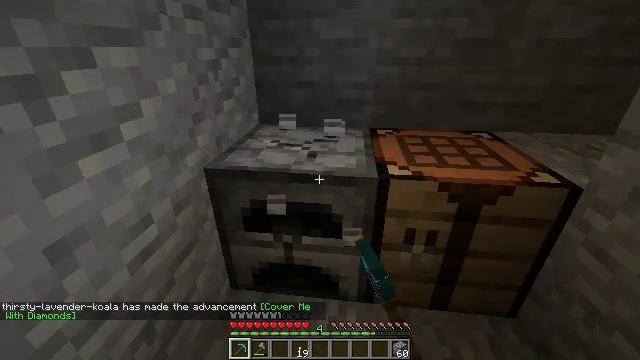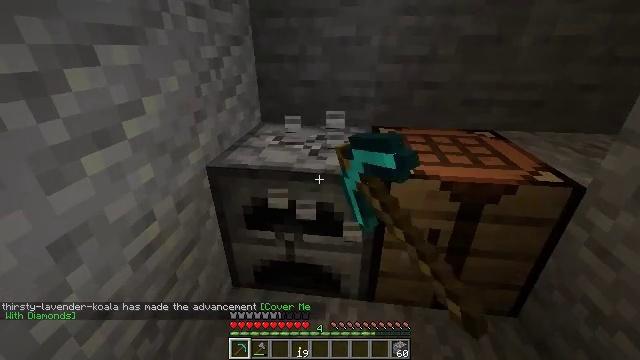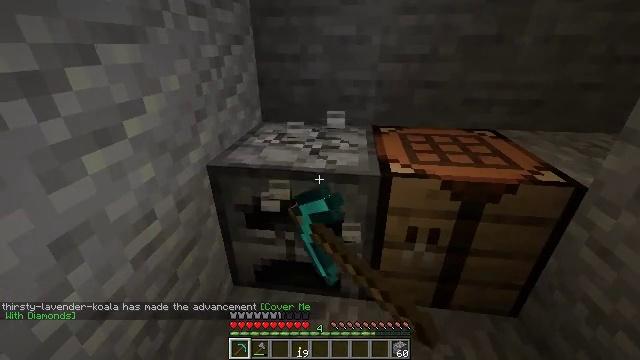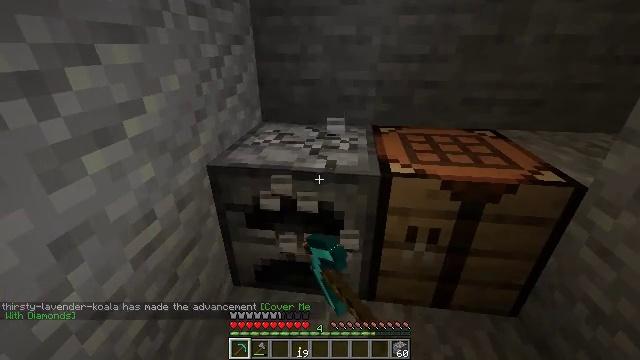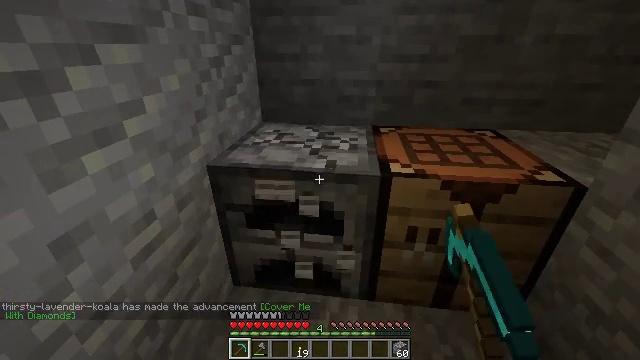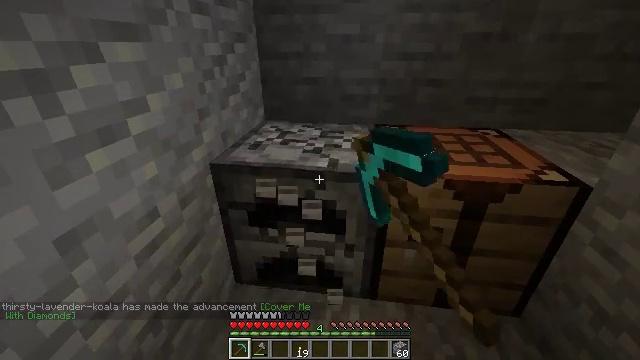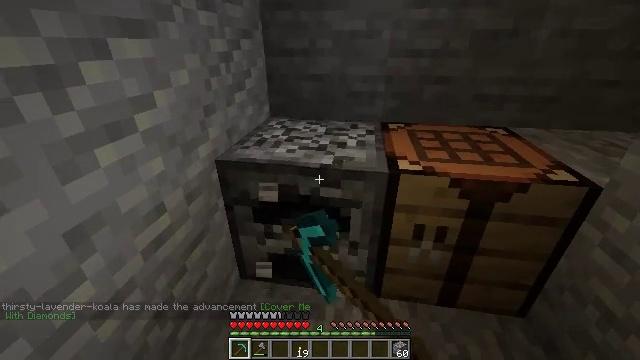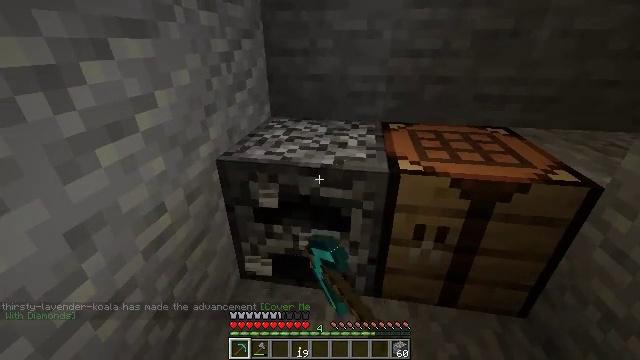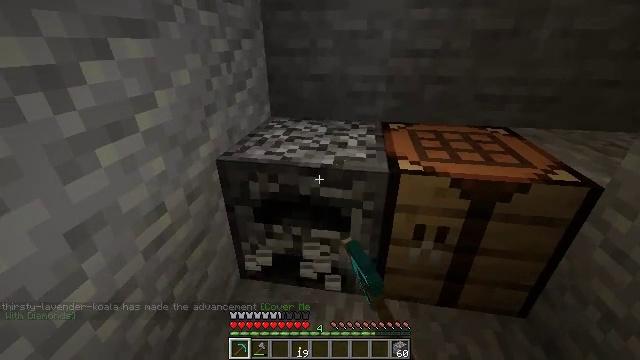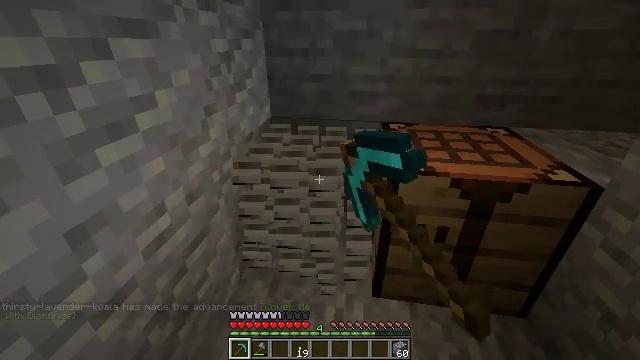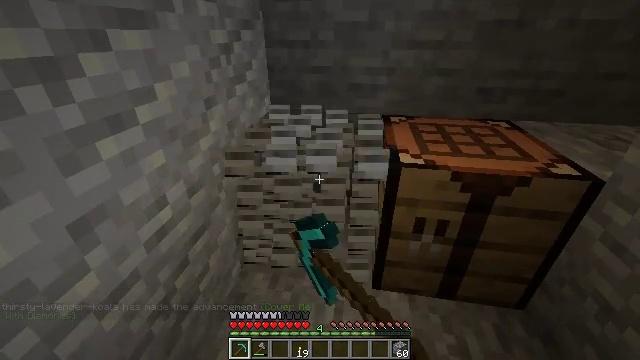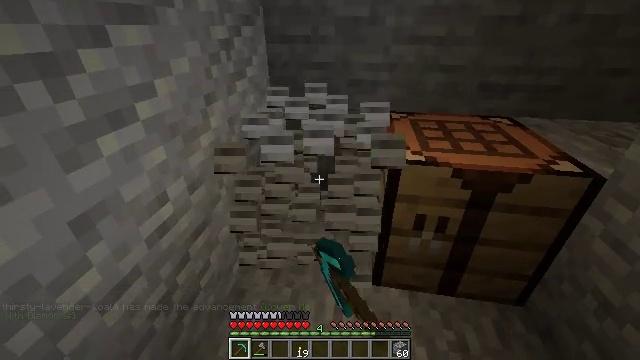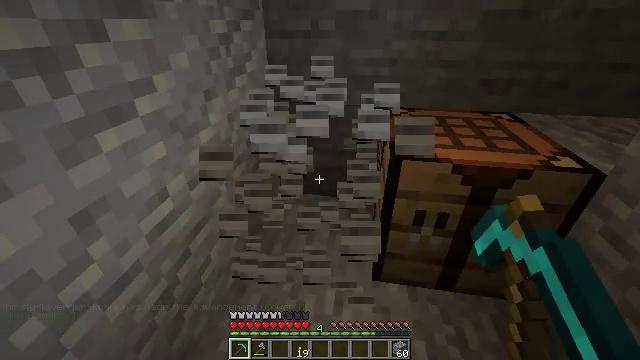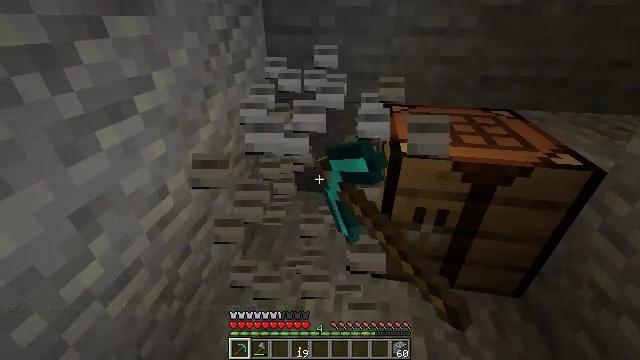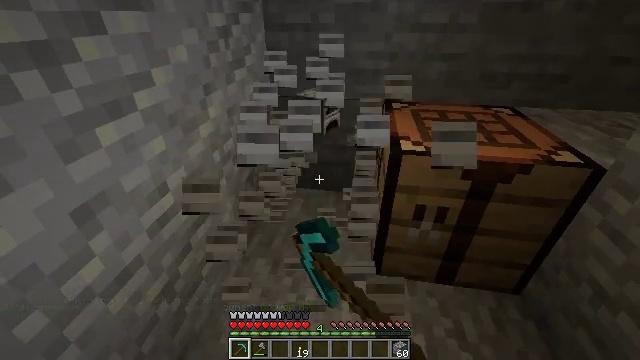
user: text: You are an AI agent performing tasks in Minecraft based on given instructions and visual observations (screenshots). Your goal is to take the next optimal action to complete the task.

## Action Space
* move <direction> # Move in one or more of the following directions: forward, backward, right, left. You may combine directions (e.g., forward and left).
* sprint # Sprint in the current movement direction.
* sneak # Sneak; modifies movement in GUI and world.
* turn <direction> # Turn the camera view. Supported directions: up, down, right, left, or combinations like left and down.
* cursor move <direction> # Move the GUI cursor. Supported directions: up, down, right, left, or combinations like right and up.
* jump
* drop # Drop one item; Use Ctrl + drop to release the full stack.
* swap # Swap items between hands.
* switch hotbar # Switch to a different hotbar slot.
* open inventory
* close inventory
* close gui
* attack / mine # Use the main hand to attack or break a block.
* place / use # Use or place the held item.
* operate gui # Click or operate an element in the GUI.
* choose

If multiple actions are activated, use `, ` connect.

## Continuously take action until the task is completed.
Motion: motion action
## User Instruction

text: Mine the furnace to collect it.
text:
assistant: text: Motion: attack / mine
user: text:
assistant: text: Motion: attack / mine
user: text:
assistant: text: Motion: attack / mine
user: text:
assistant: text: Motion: attack / mine
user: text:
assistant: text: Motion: attack / mine
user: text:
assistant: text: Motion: turn left, attack / mine
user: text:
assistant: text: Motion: attack / mine
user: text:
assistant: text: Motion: attack / mine
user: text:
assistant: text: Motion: attack / mine
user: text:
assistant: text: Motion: turn down, attack / mine
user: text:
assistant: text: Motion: attack / mine
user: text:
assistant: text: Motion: attack / mine
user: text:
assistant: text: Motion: attack / mine
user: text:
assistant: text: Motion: attack / mine
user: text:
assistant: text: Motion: attack / mine